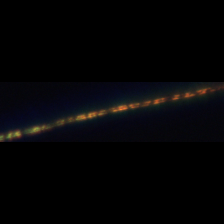
Taxon: Leptocylindrus
Group: Diatoms